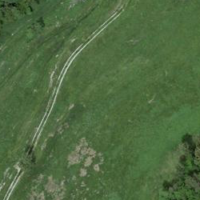
EUNIS habitat code: 52
Species observed at this site:
Upupa epops